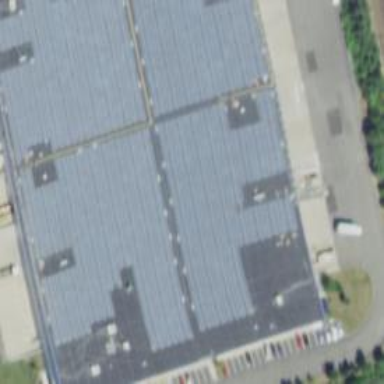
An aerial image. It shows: Solar photovoltaic panel generator.